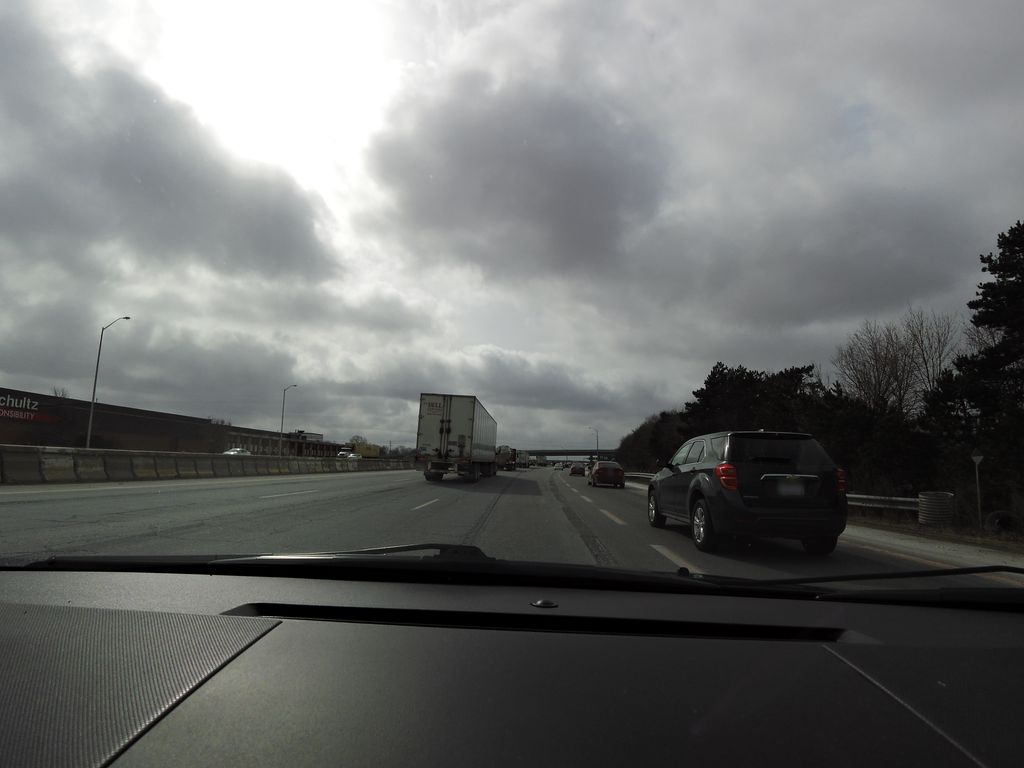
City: kitchener-waterloo